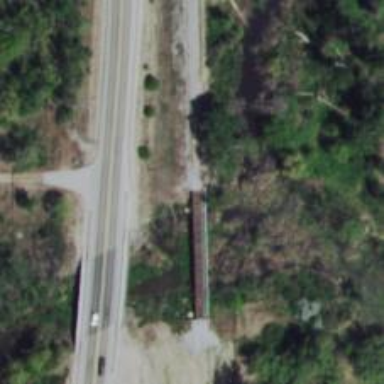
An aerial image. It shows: Abandoned railway spur bridge.